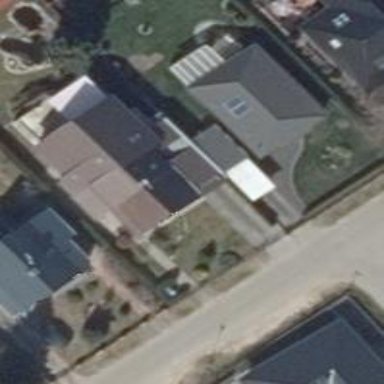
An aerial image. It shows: Detached building with gabled roof.